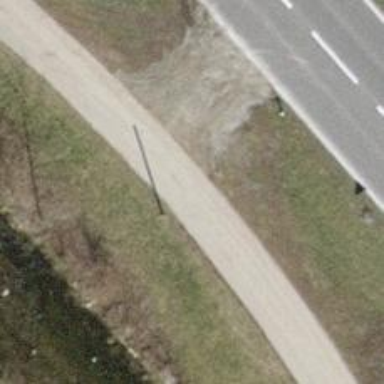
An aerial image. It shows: Lift gate barrier.